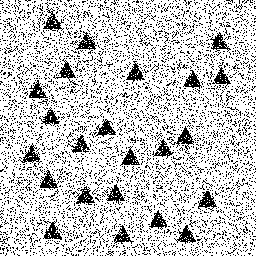
Squares: 0
Triangles: 23
Stars: 0
Total shapes: 23